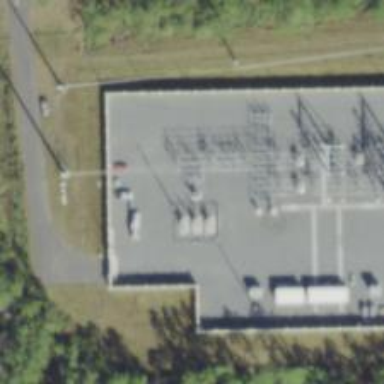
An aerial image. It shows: Switch for power supply.